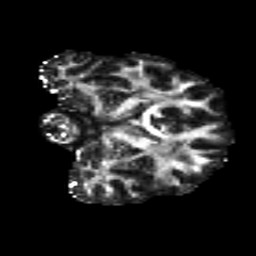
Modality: FA
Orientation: coronal
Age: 22
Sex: male
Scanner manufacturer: siemens
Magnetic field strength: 3 T
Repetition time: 8.8 s
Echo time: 0.085 s